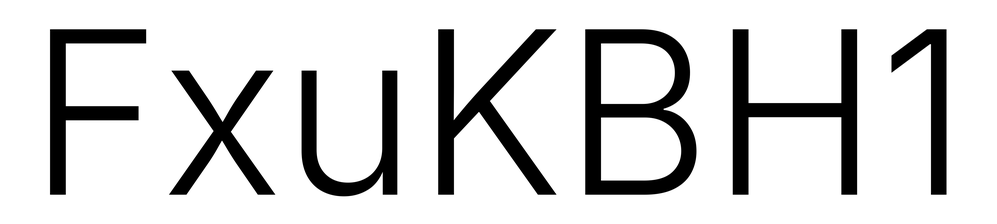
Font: Inter_Light